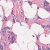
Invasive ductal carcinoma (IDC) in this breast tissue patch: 1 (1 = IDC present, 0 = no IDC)